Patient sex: M
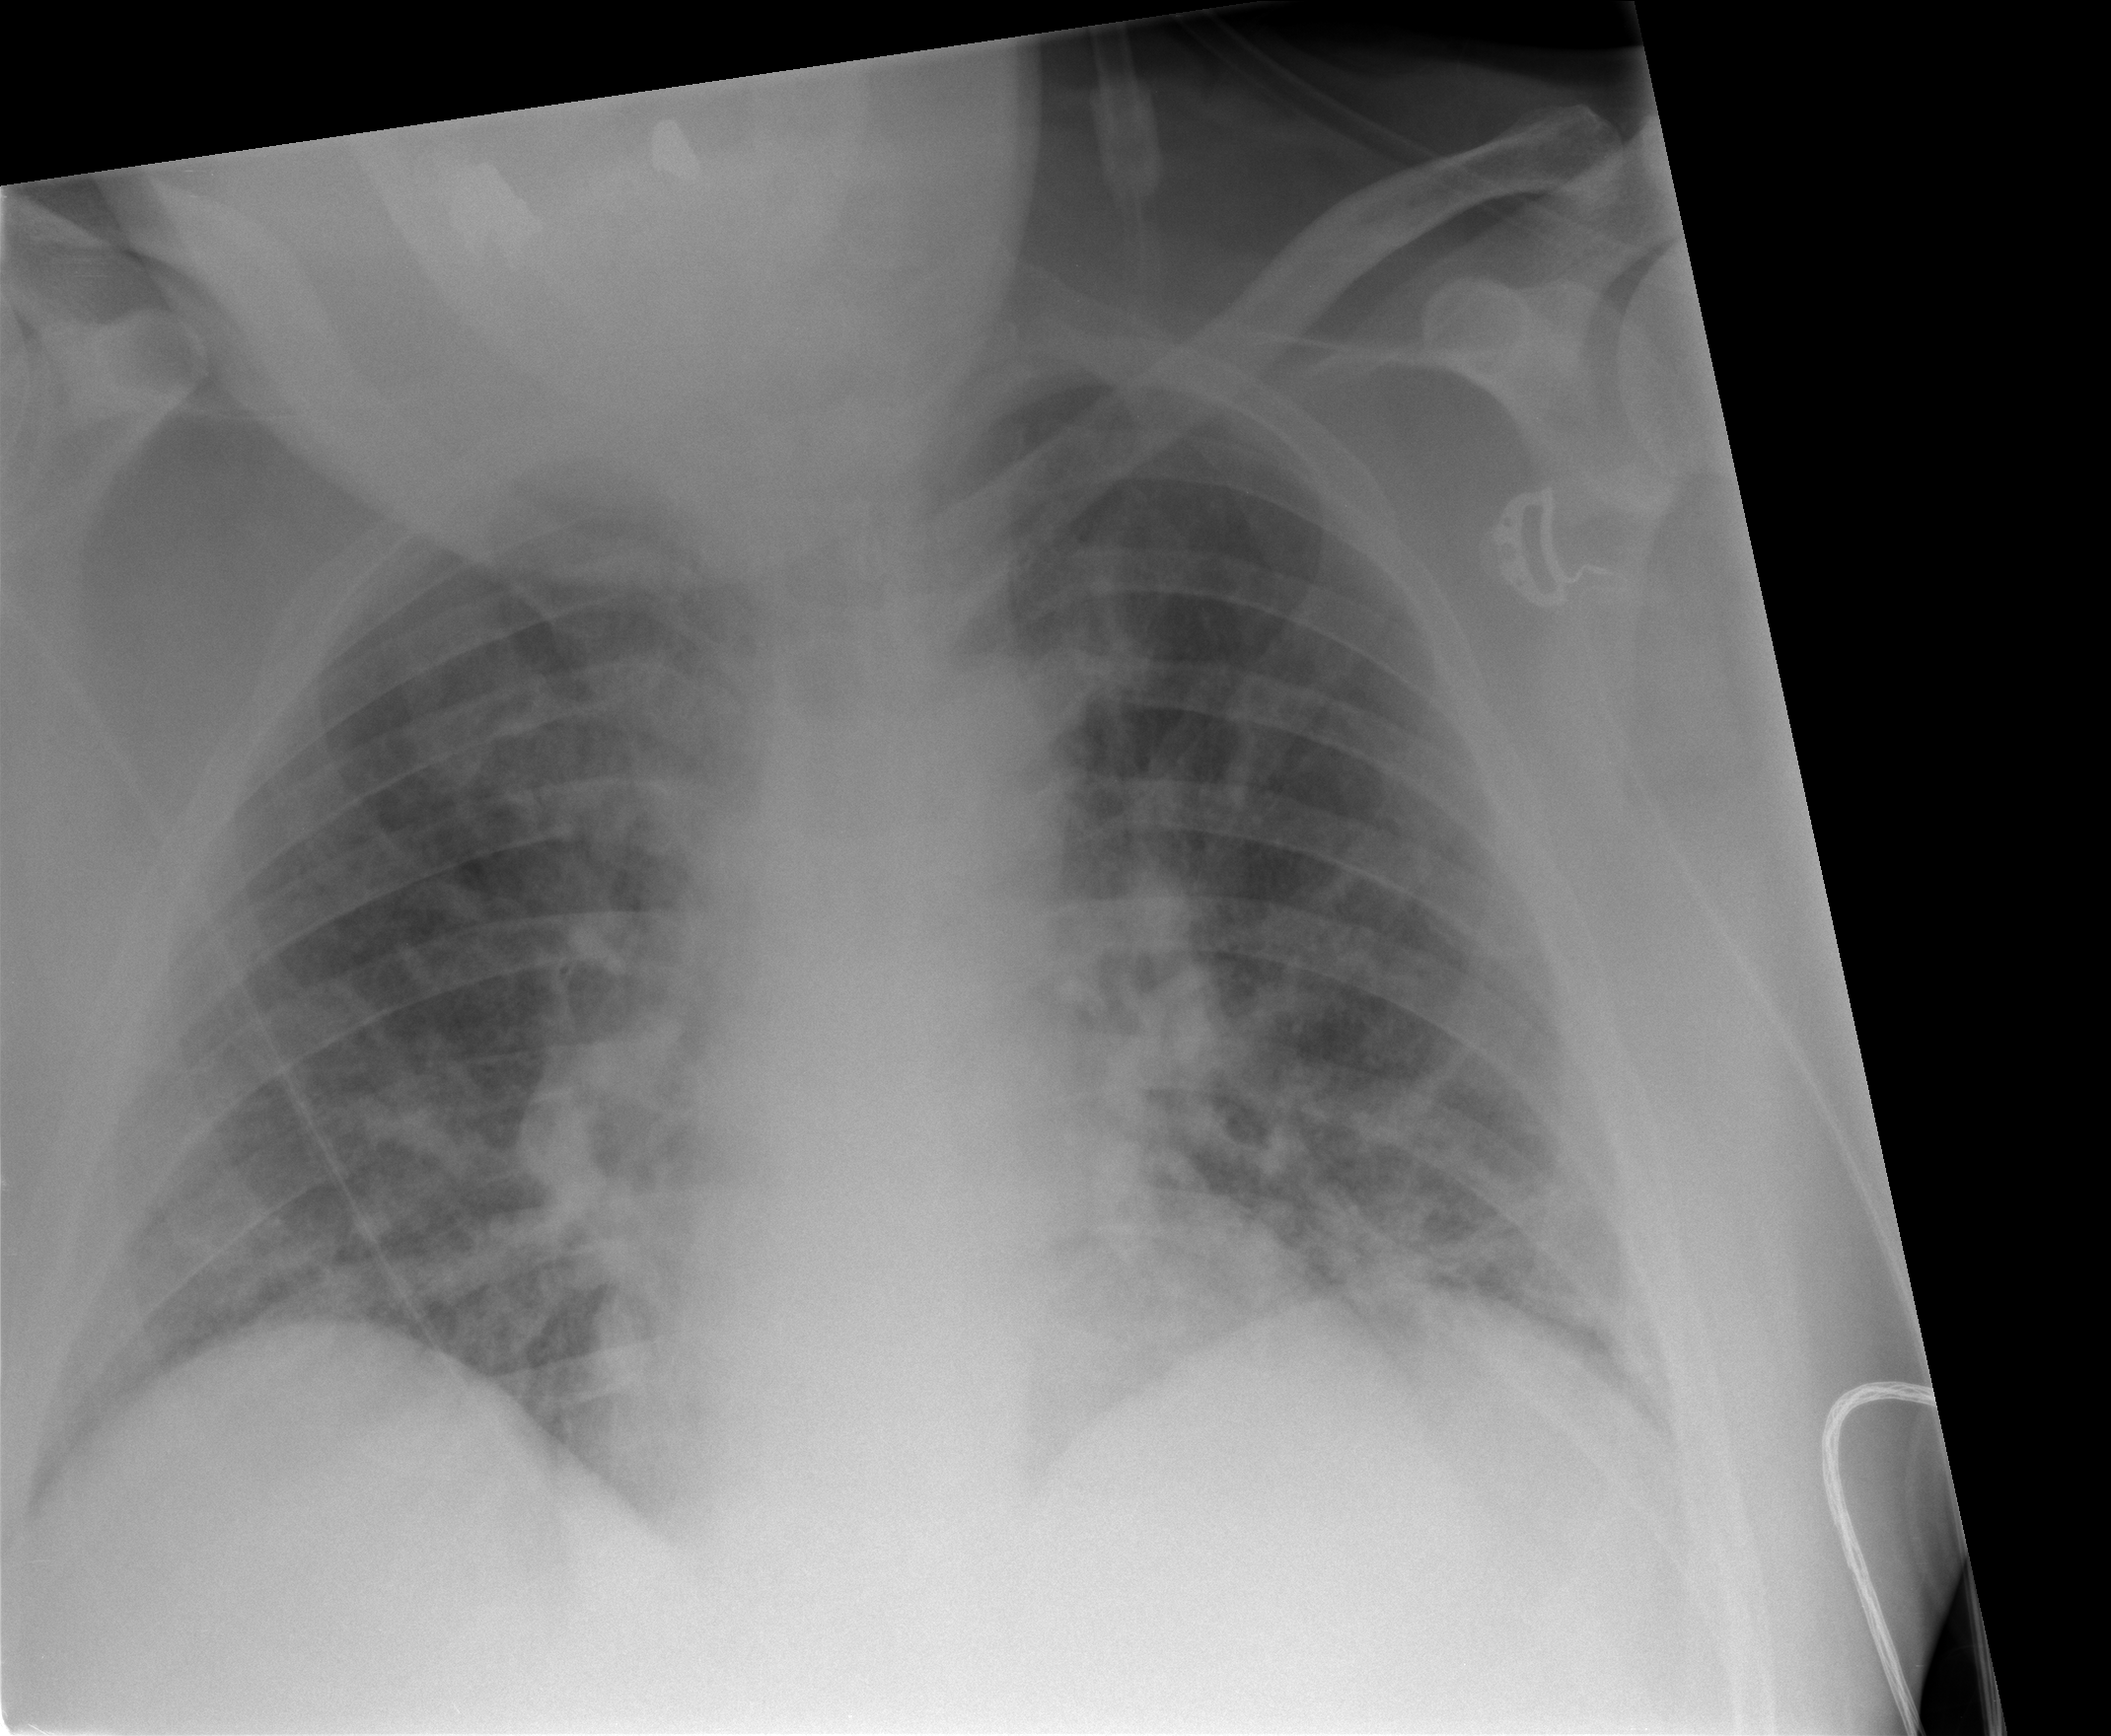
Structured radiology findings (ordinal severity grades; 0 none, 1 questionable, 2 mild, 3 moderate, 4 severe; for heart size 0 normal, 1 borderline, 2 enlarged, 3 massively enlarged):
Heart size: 0
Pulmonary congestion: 2
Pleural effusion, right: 0
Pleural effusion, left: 0
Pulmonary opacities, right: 0
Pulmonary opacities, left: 0
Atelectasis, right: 2
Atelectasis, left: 0